Field crop: maize
Growth stage: 2
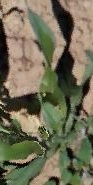
Species: maize